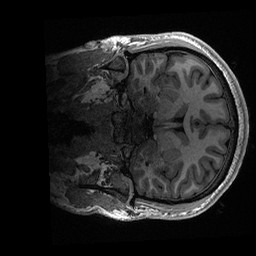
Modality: T1w
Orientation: coronal
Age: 20
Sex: male
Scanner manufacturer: ge
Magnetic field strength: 3 T
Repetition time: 0.006952 s
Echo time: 0.00292 s